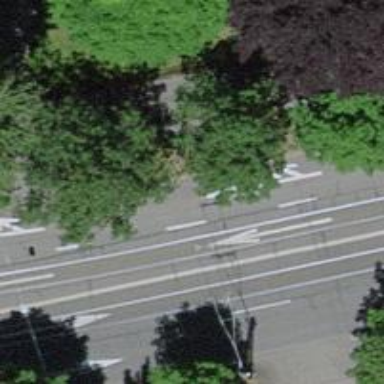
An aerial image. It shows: Avenue of deciduous broadleaved trees.